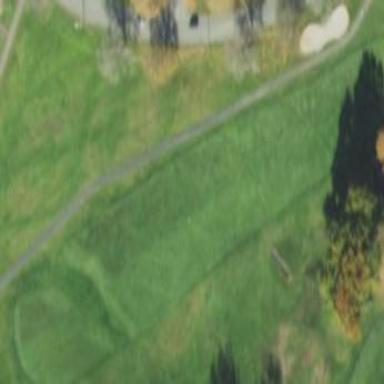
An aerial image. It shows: Grassy area designated as golf fairway.